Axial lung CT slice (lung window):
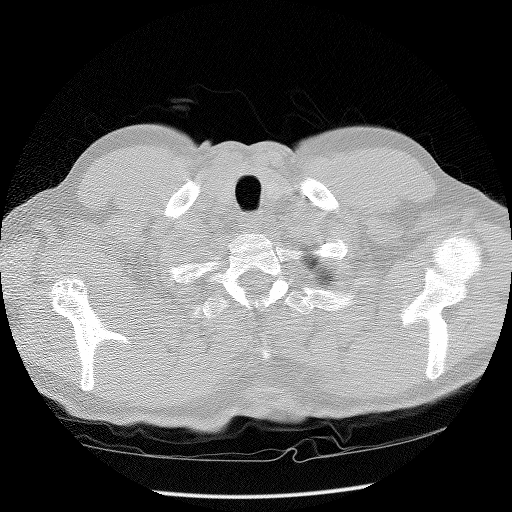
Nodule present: no